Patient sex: F
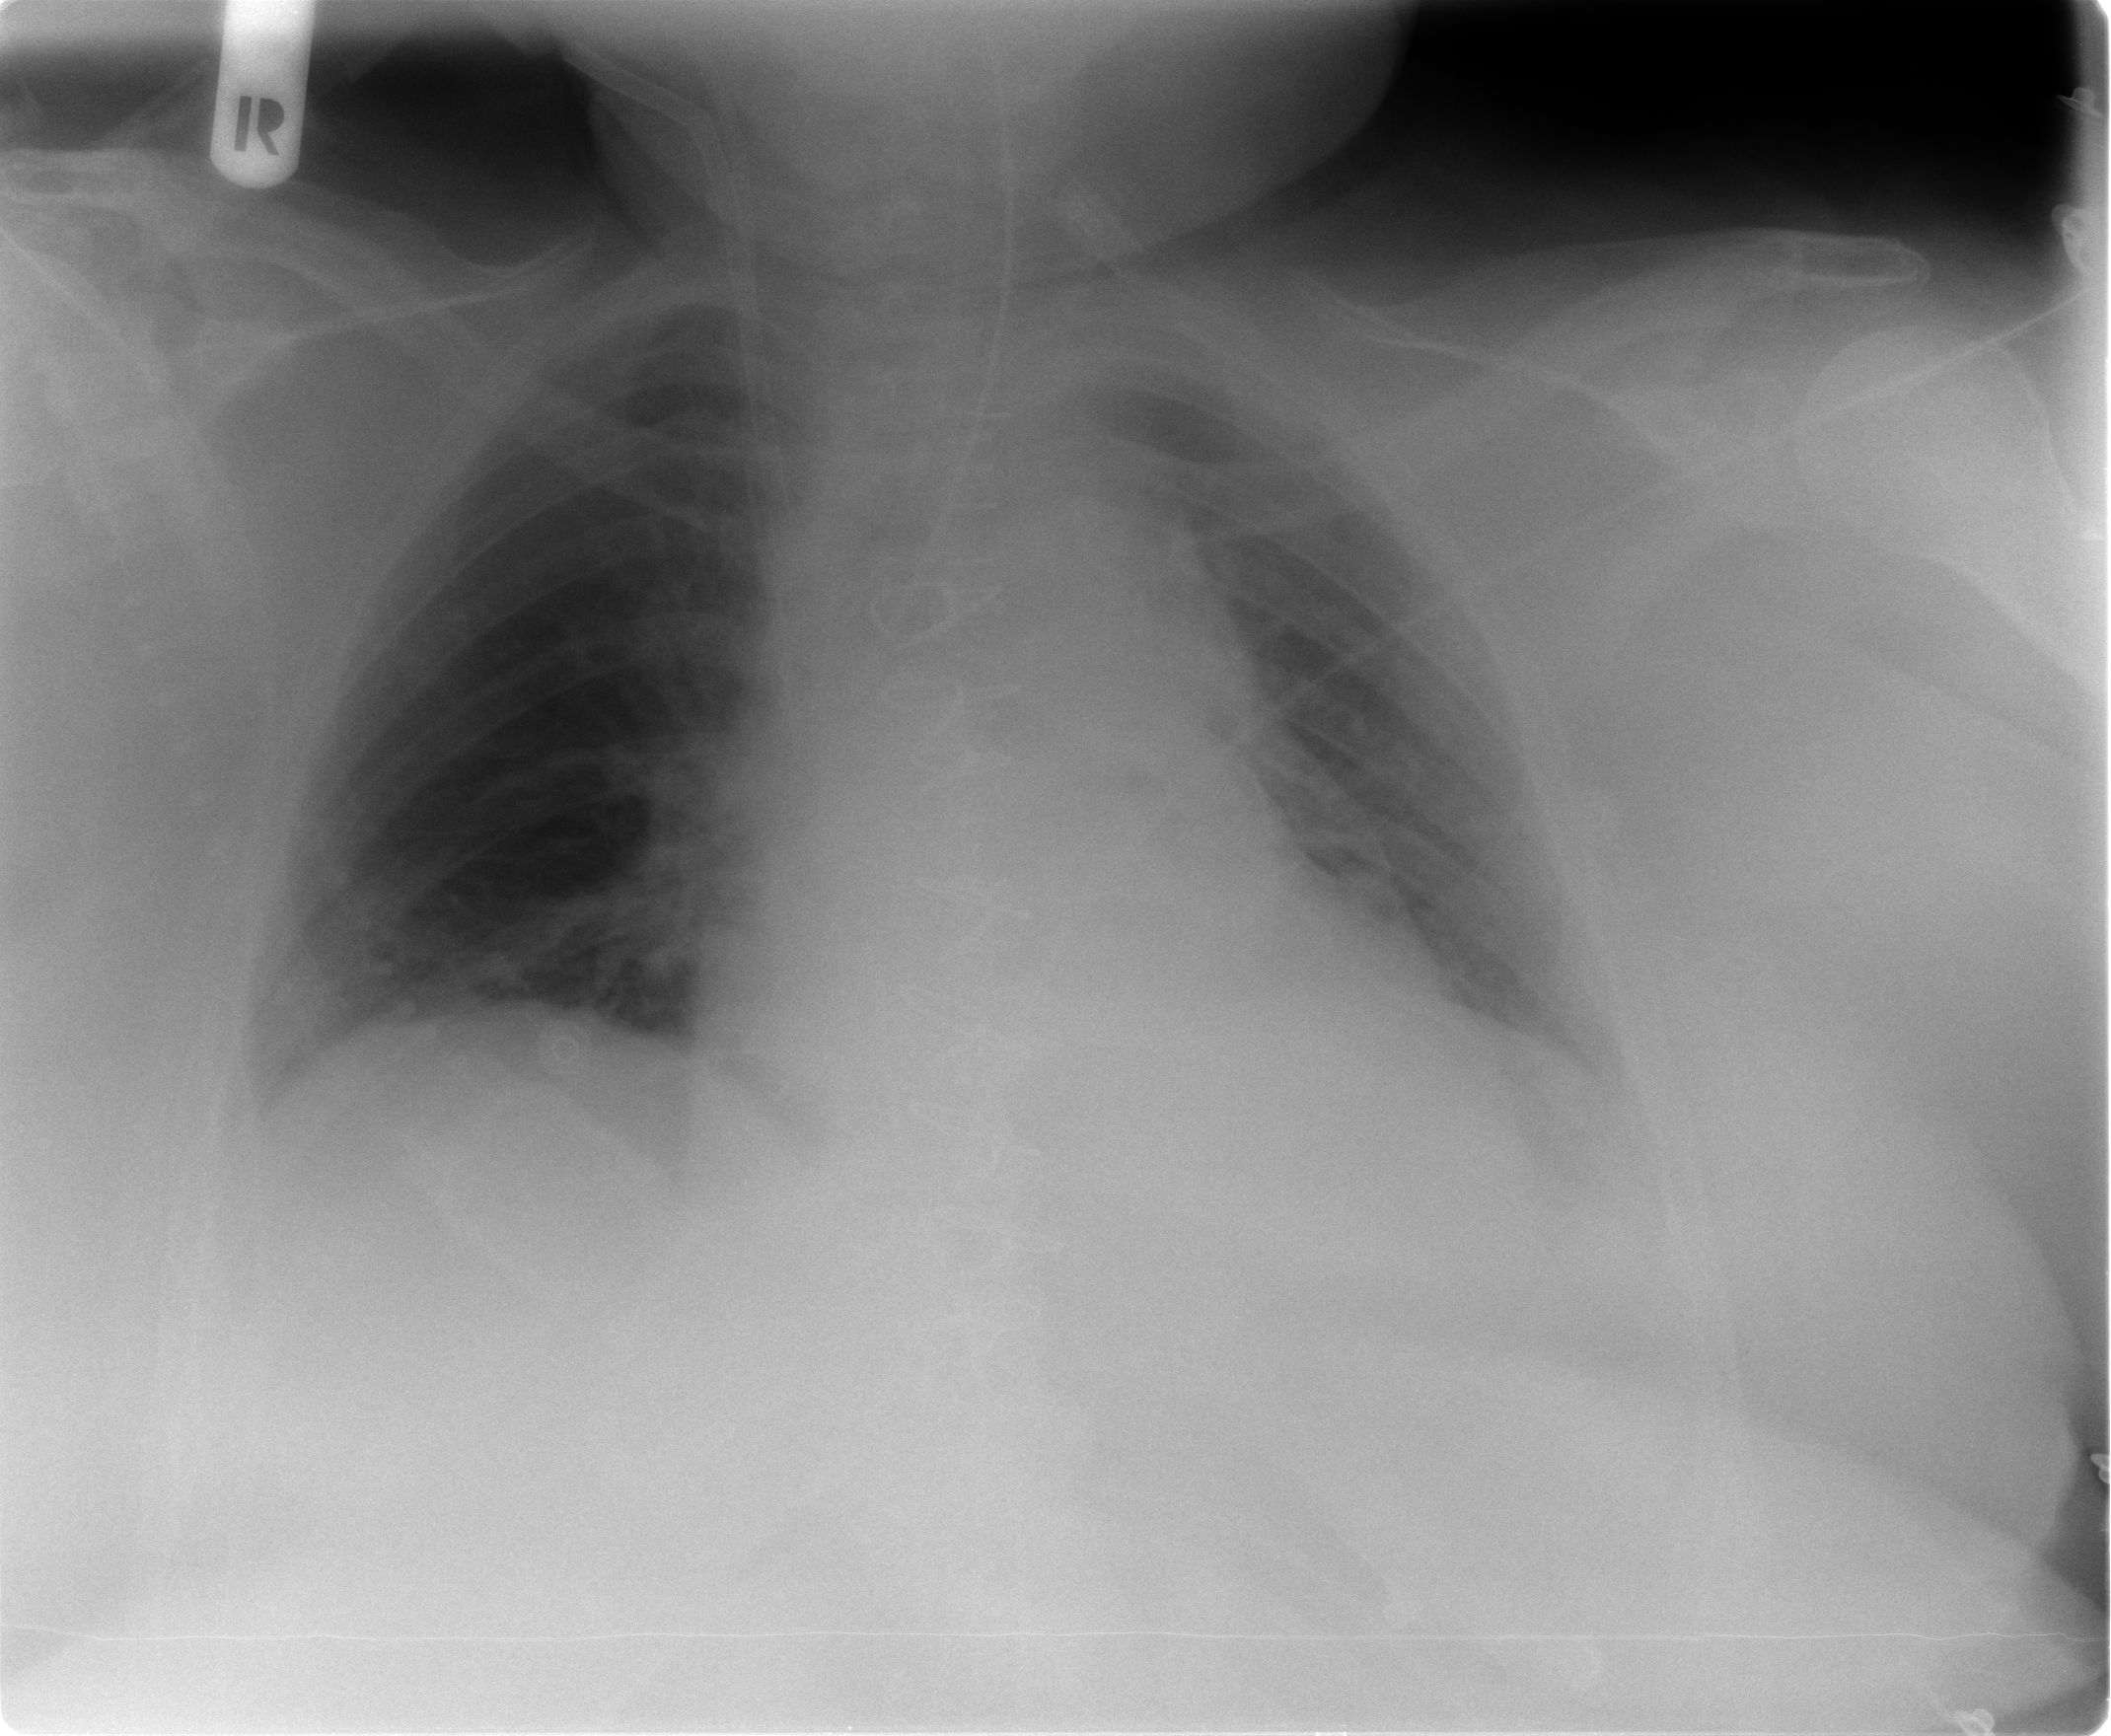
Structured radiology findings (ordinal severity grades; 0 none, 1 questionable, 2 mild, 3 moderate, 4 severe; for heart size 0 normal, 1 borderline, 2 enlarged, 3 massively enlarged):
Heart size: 2
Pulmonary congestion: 2
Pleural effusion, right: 2
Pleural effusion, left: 2
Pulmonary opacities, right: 0
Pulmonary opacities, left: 0
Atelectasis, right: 2
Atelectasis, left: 1